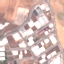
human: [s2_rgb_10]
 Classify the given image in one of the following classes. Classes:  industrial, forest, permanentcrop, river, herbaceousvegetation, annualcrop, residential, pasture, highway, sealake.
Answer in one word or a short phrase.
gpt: Industrial